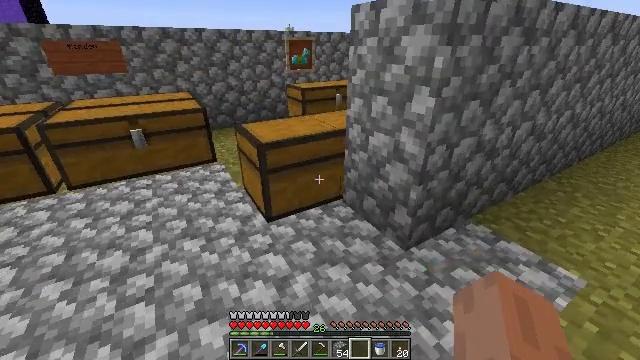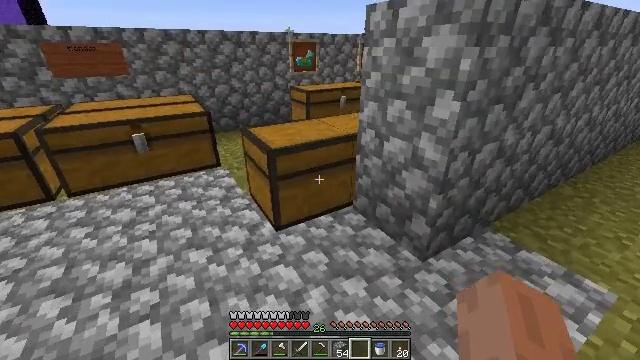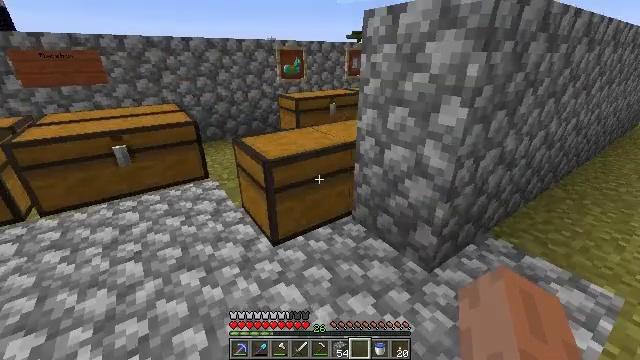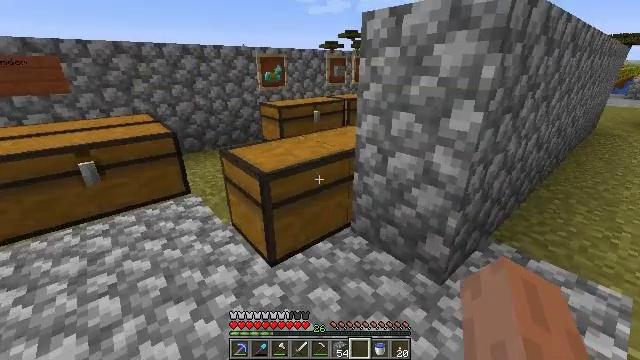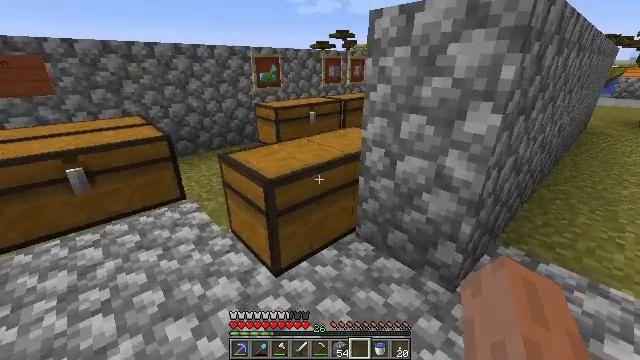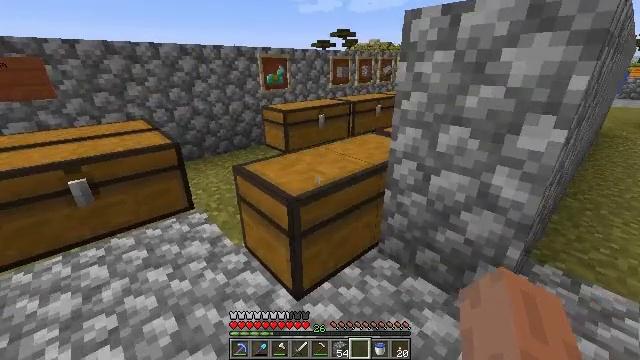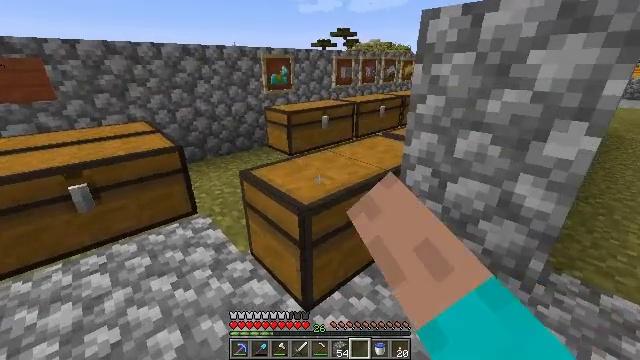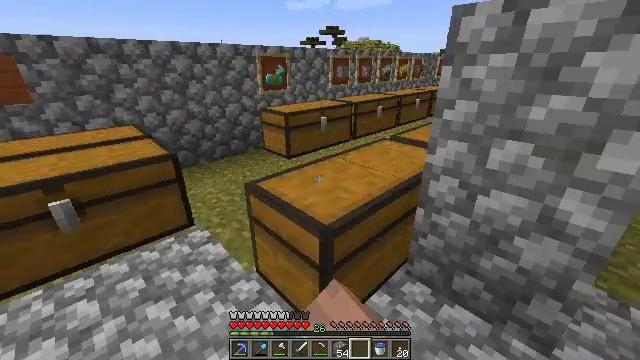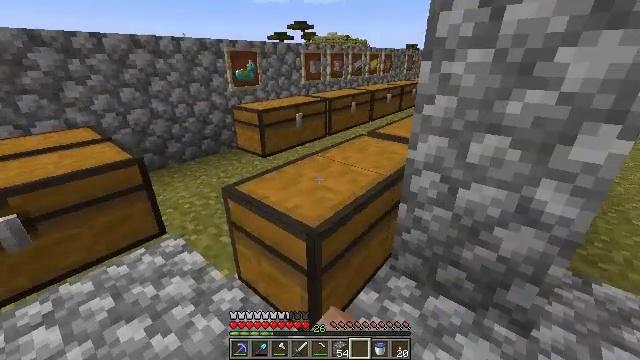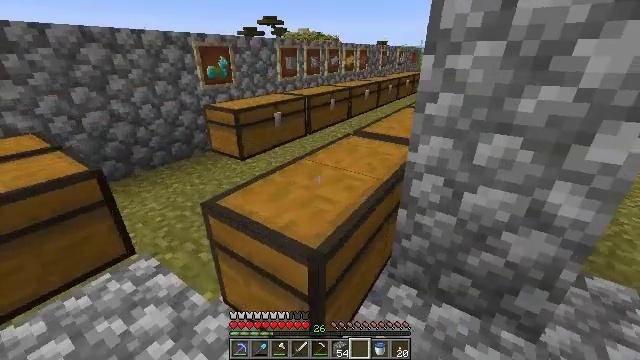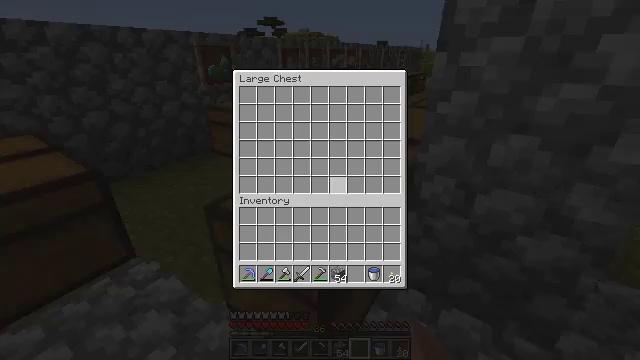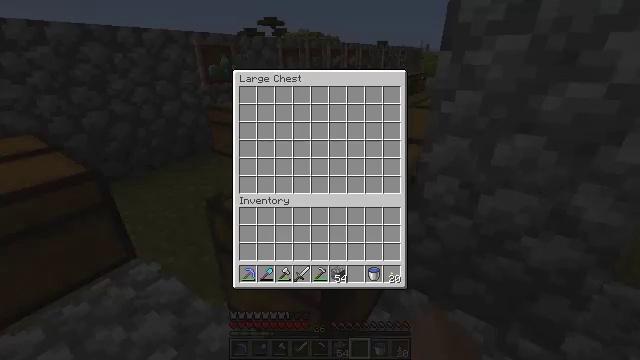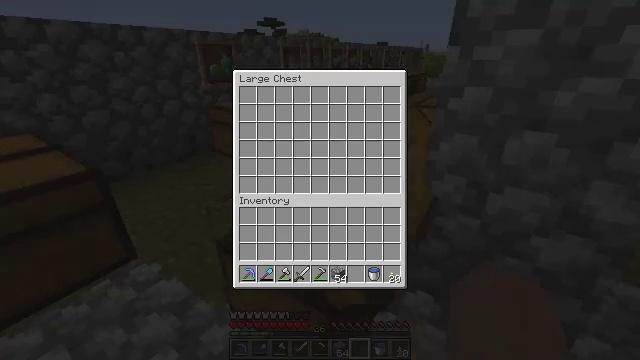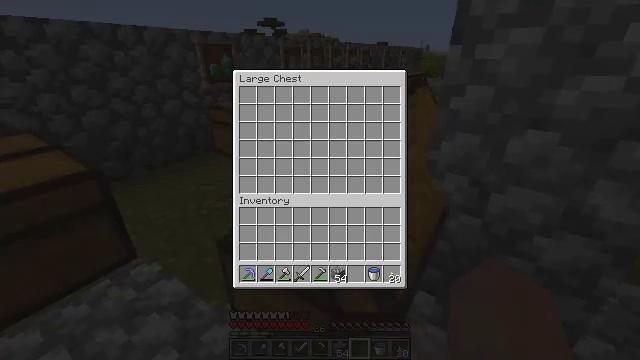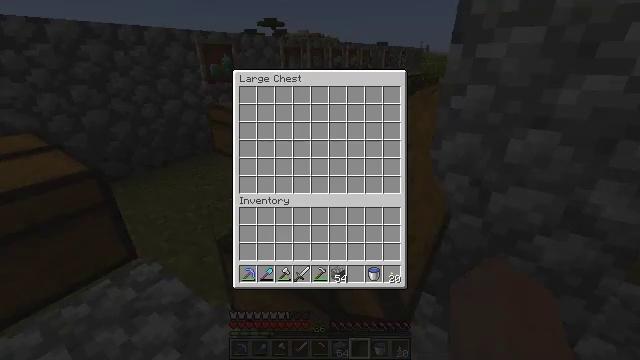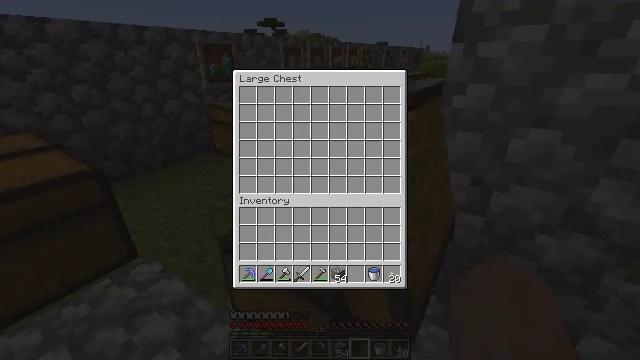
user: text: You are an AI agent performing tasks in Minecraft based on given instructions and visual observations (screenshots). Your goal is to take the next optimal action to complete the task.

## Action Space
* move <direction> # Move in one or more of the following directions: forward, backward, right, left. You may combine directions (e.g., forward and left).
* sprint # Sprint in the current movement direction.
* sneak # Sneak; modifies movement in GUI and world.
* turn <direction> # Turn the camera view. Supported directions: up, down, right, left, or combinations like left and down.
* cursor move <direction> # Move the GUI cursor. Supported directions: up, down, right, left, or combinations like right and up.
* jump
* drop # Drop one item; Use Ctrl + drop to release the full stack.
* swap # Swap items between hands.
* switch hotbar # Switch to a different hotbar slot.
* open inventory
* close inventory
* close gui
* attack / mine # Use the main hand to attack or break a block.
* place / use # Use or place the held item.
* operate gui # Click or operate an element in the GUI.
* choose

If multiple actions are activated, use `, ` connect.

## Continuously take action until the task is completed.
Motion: motion action
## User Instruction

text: Reclaim the chest into your inventory.
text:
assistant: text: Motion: move forward and move left
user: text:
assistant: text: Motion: move forward and move left, turn right and up
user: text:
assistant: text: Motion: move forward and move left, turn right and up
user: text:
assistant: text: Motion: move forward and move left, turn right
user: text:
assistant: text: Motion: move forward and move left, use / place
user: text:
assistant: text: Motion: move forward and move left, use / place
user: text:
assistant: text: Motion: move forward and move left, turn right, use / place
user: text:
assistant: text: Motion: move forward, turn right
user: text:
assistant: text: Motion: turn right
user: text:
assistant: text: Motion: cursor move right, open gui
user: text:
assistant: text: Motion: cursor move right and down
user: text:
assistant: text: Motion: no_op
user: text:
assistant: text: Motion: no_op
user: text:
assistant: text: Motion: no_op
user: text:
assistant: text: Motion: no_op
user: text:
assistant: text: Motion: no_op
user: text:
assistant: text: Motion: no_op
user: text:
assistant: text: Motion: no_op
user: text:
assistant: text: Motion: no_op
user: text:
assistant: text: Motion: no_op
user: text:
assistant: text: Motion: no_op
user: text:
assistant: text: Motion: close gui
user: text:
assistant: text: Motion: no_op
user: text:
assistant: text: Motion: no_op
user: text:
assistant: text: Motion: no_op
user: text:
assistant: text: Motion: no_op
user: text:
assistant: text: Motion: move left, turn right
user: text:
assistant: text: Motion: move left, turn right
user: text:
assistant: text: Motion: move forward and move left, turn right
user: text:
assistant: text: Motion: move forward and move left, turn right and down